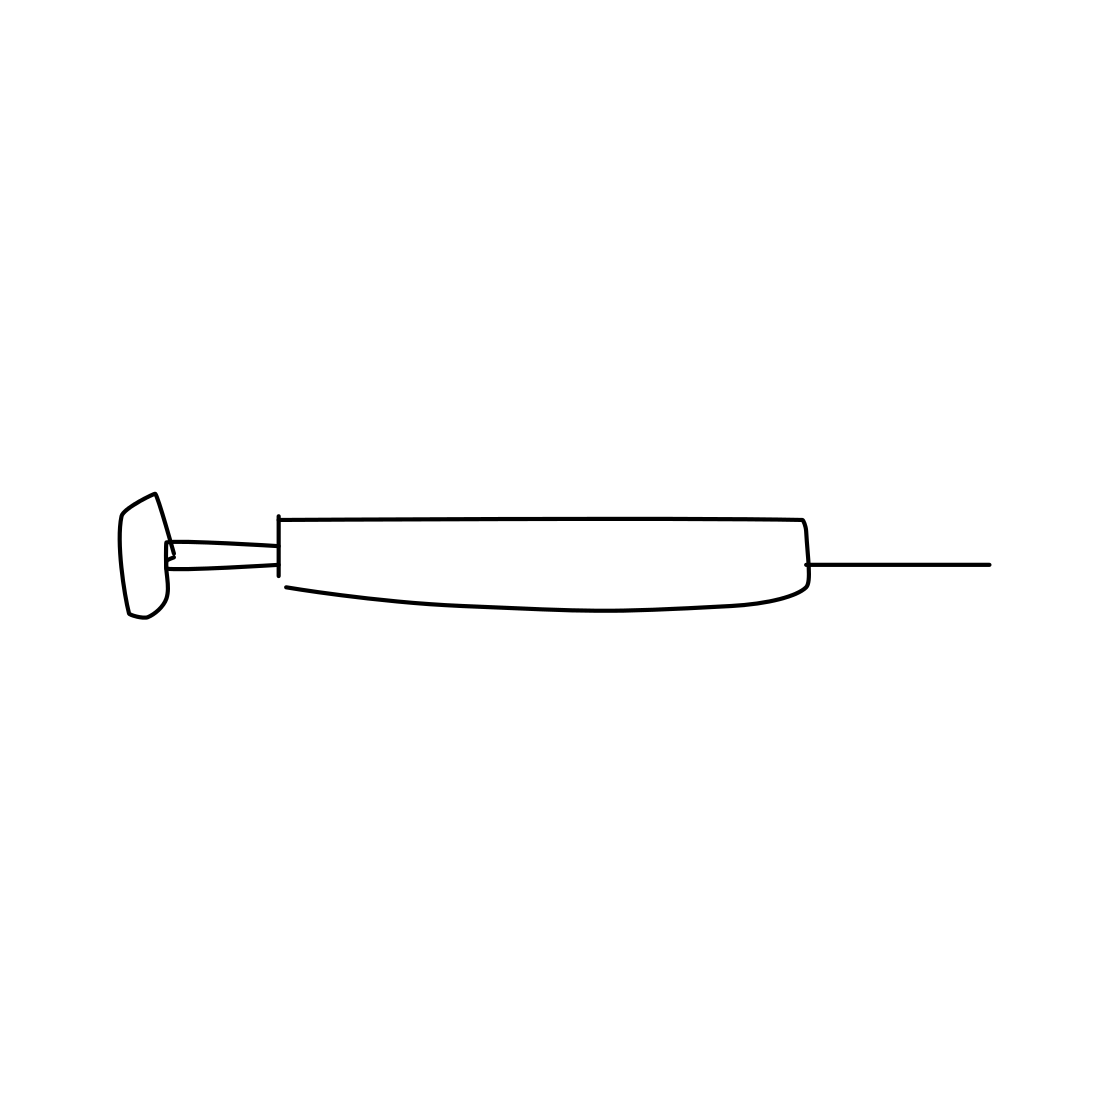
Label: syringe